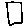
Label: square